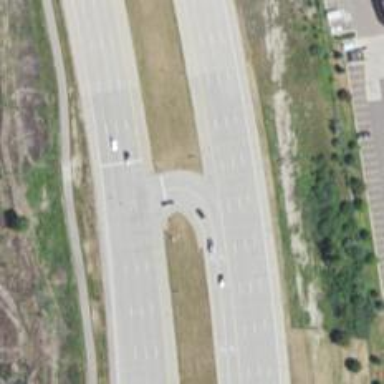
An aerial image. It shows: Trunk link highway.